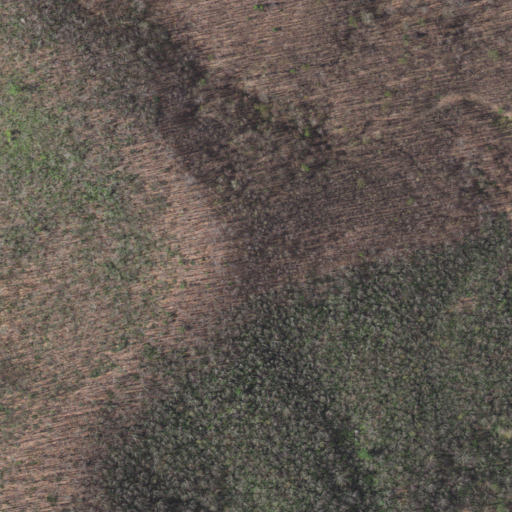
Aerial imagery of mountain in Virginia named Lost Mountain containing deciduous forest and mixed forest